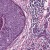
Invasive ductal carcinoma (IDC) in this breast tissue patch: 0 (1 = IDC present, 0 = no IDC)